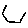
Label: hexagon